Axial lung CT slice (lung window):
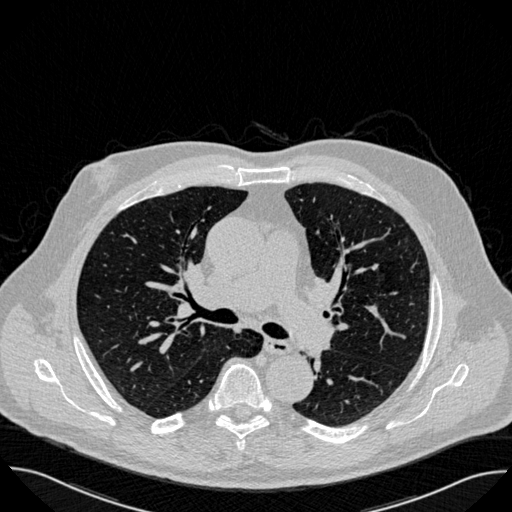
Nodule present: no